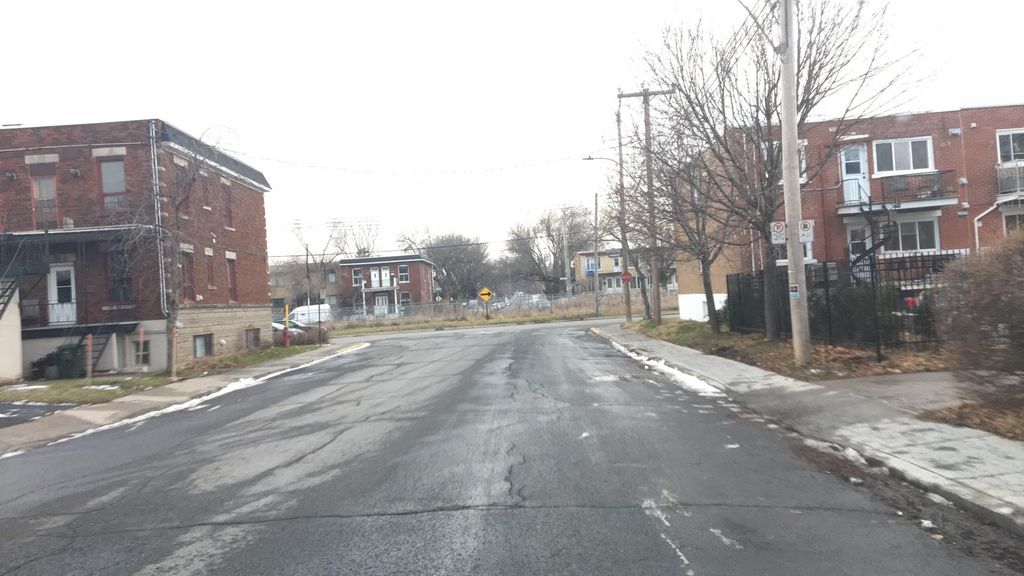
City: montreal